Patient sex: M
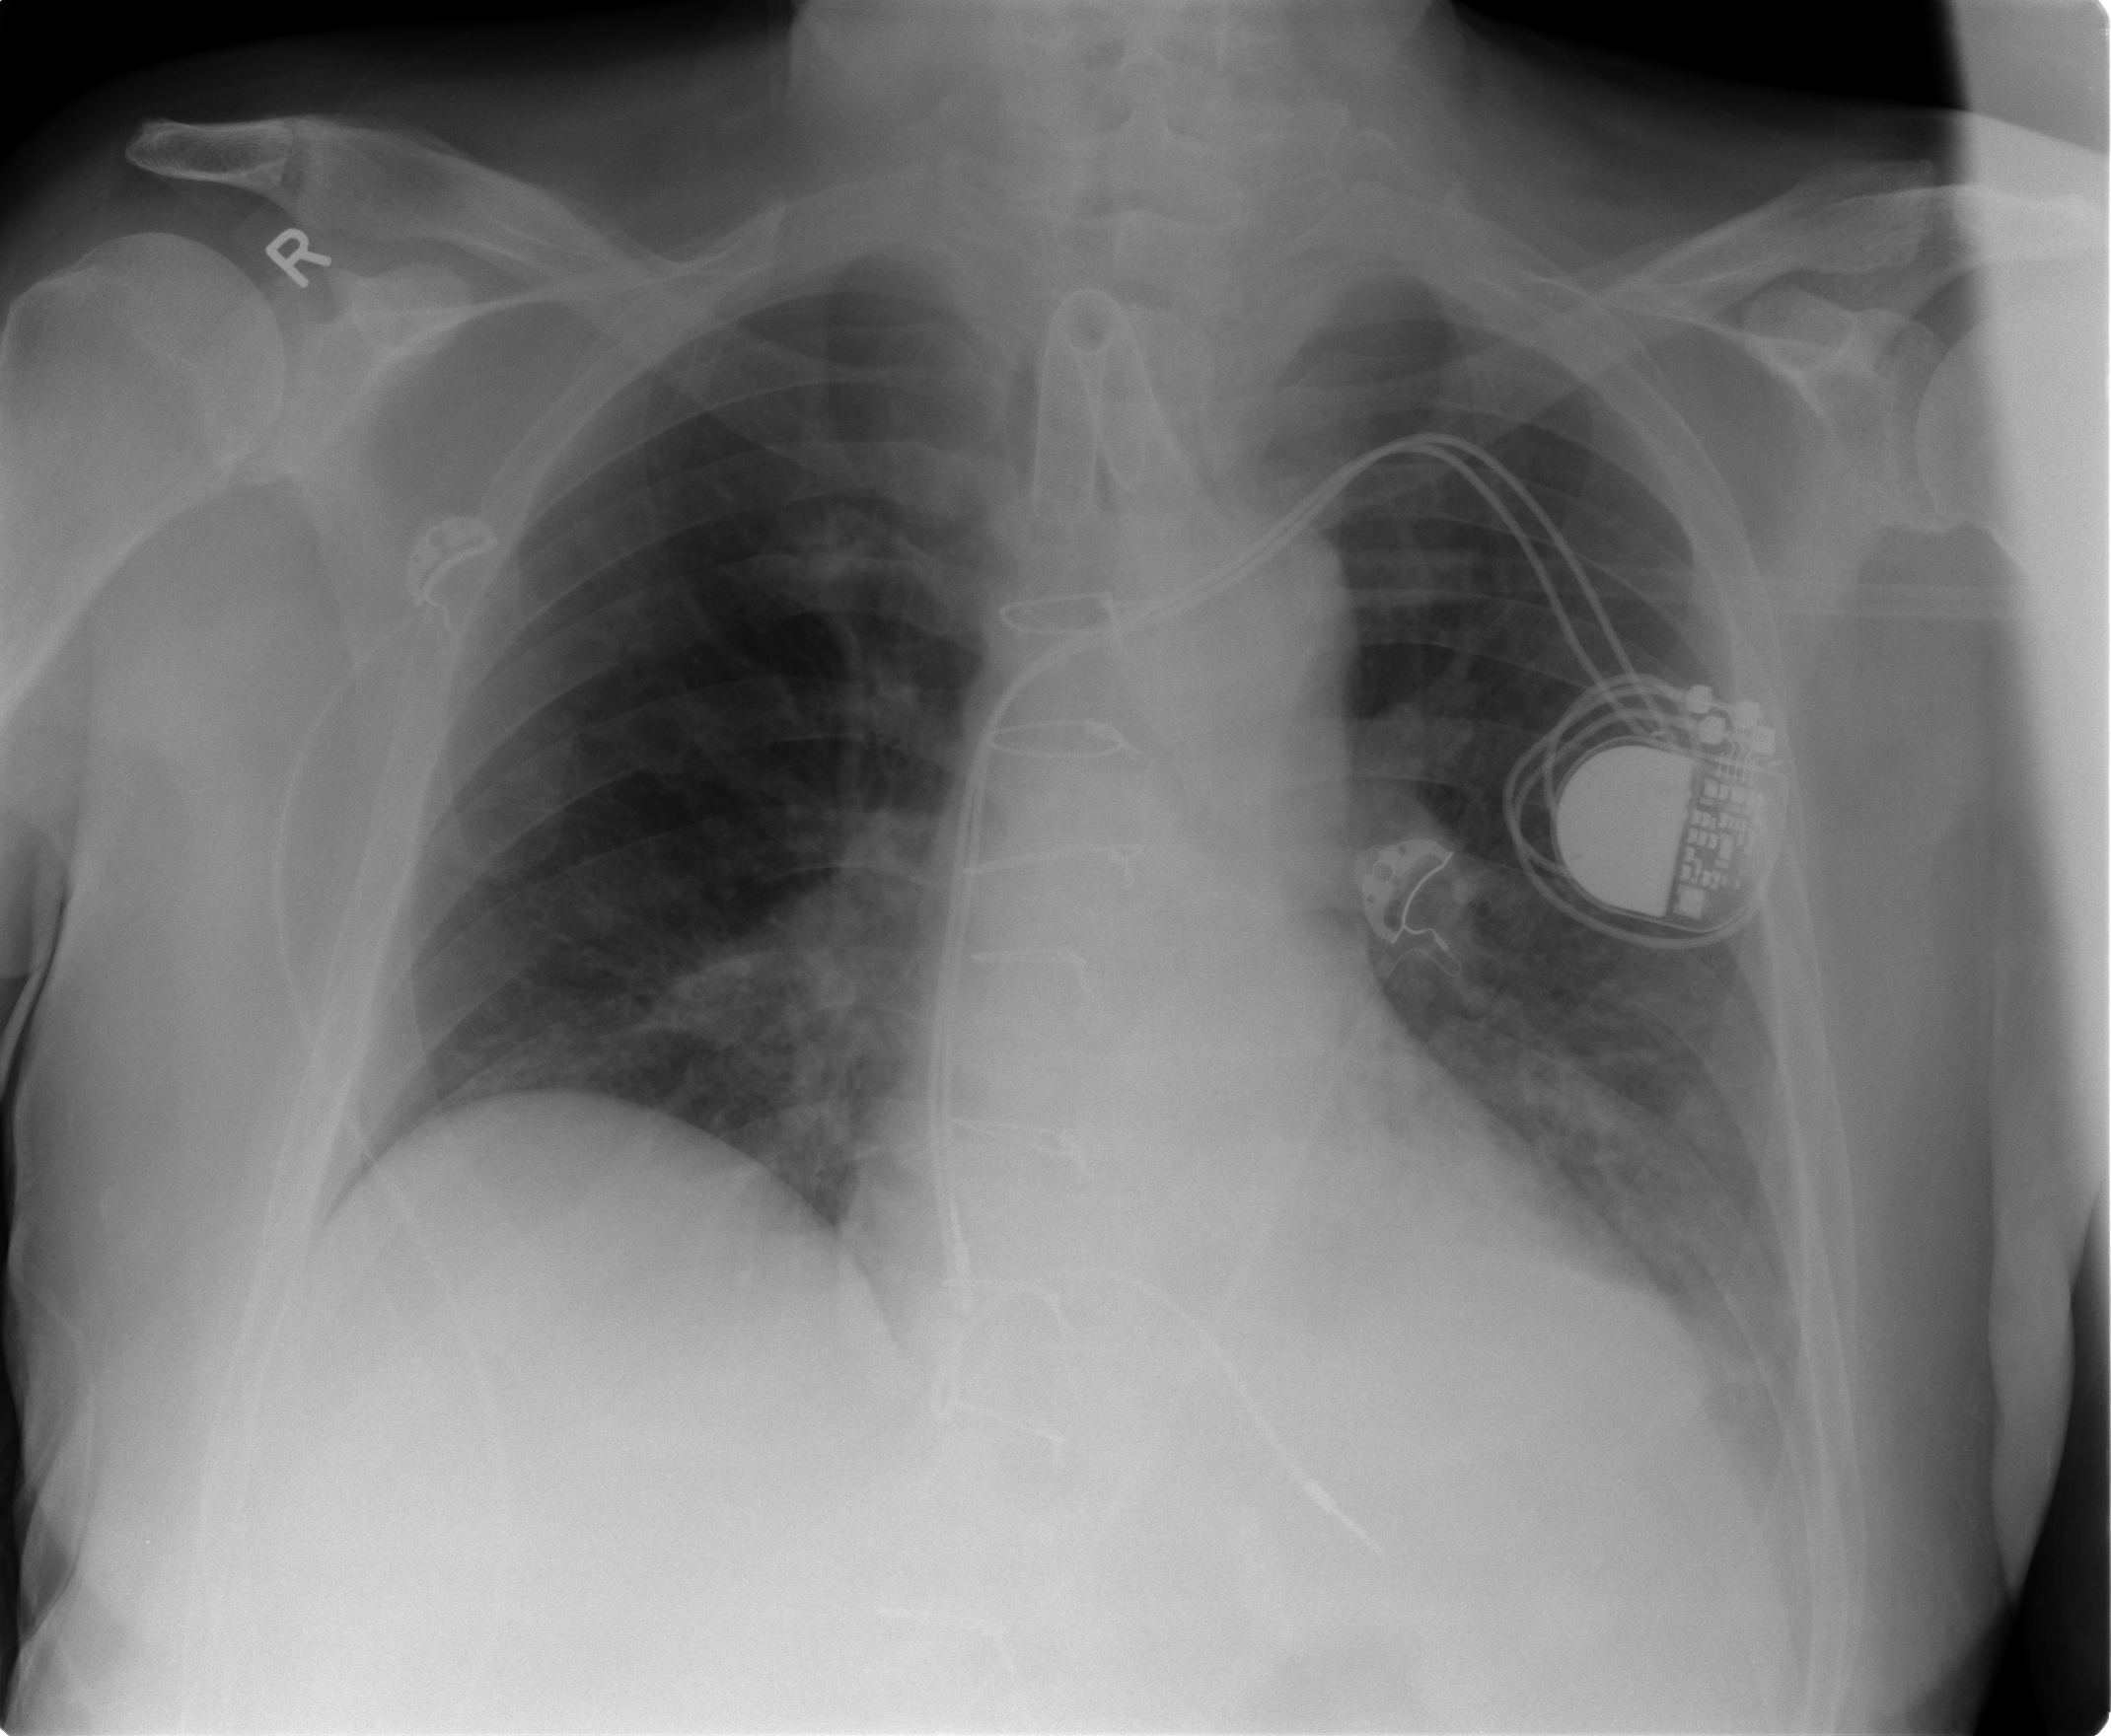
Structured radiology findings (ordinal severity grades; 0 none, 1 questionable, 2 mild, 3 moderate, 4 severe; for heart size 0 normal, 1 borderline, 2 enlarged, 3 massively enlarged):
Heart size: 2
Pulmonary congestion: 2
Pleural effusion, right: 0
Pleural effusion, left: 0
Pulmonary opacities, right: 1
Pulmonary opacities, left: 2
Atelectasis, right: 1
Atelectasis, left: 1